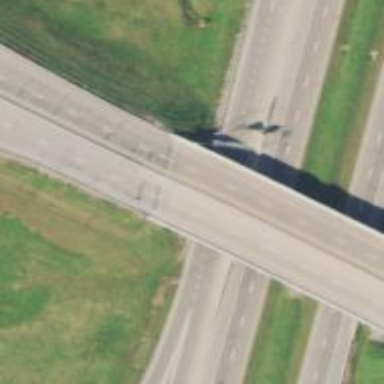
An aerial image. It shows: Trunk highway with expressway features.